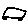
Label: car